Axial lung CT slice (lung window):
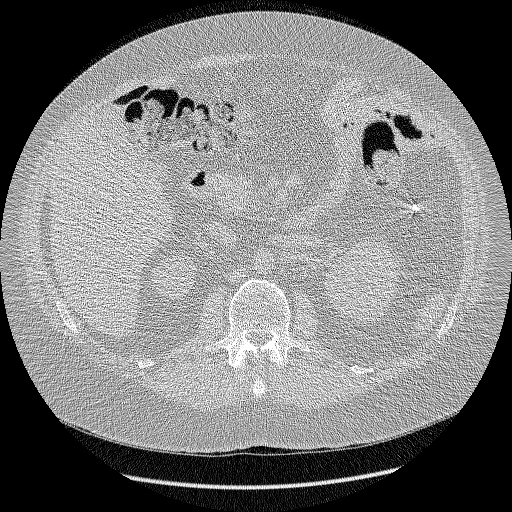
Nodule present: no